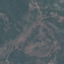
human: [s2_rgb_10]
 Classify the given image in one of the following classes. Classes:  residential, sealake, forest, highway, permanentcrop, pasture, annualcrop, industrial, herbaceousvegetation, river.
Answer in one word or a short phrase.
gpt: HerbaceousVegetation